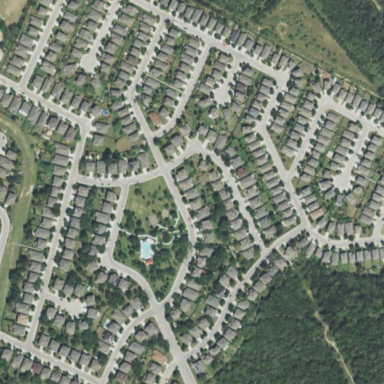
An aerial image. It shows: Residential neighbourhood.